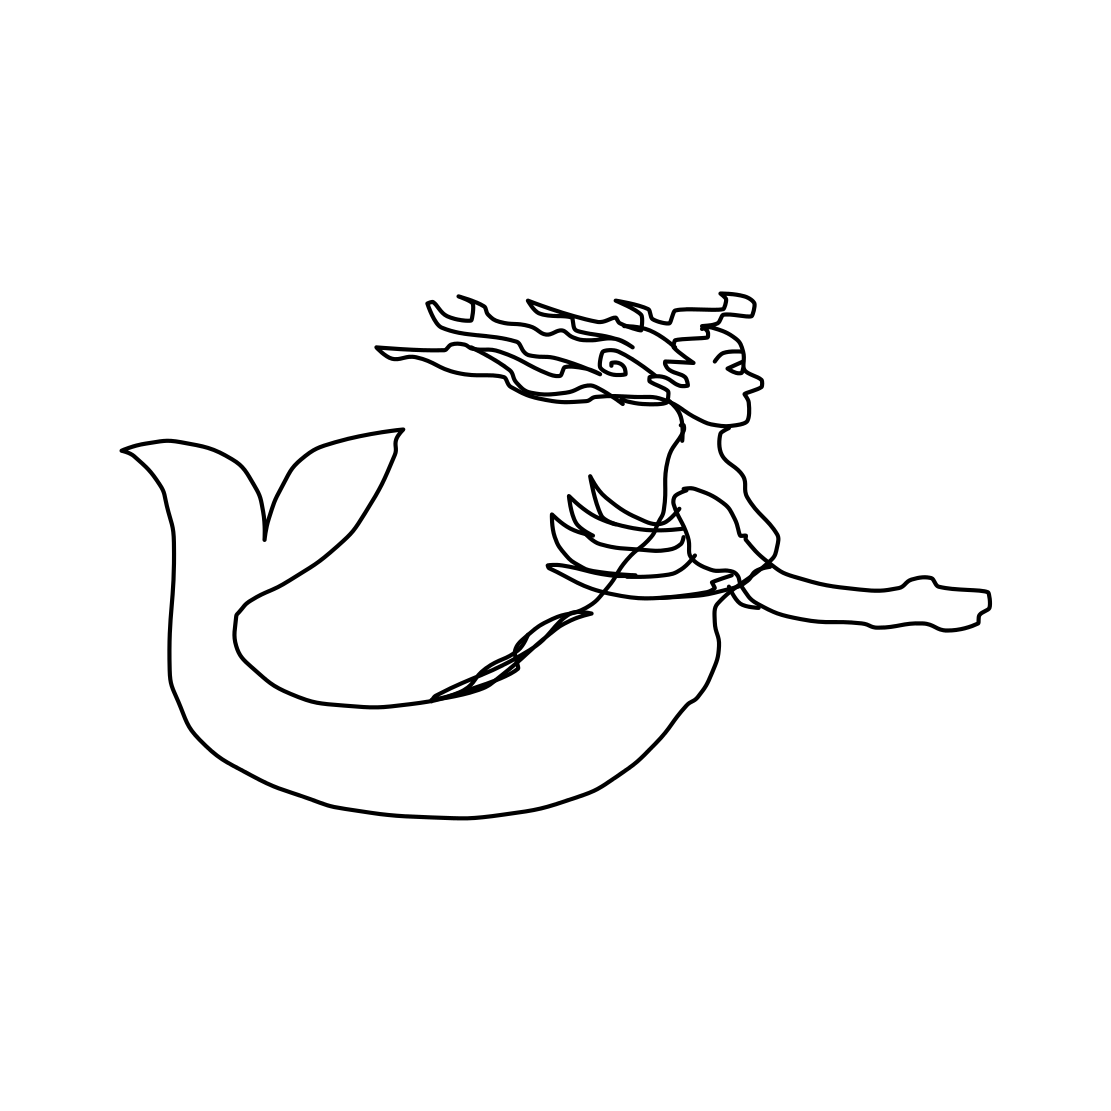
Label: mermaid